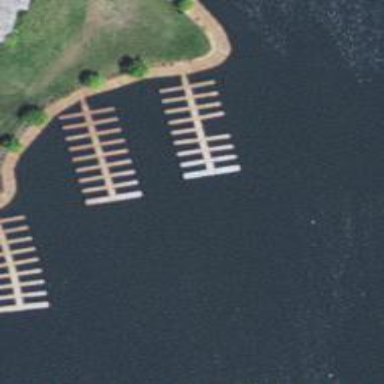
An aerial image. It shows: Pier with mooring facilities.